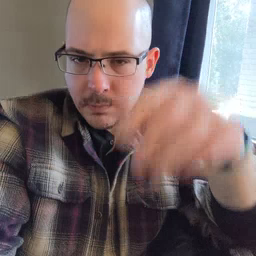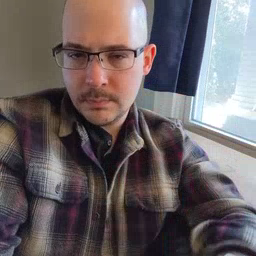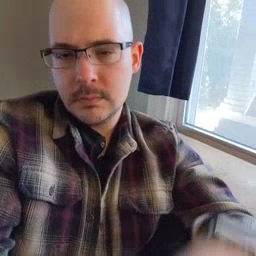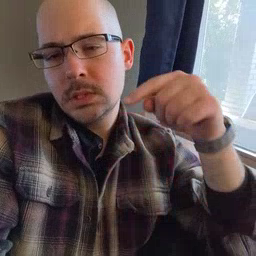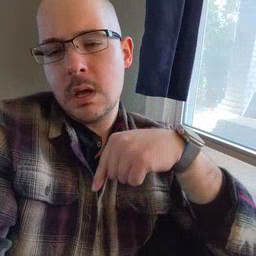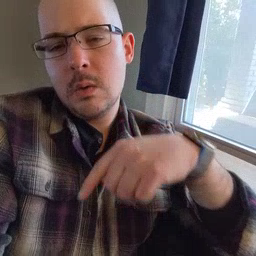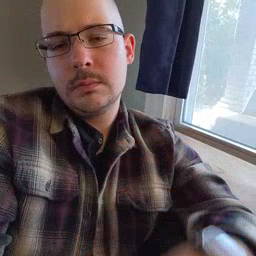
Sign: down